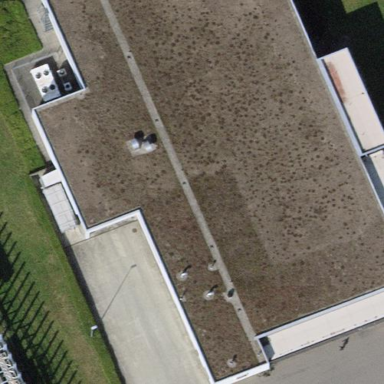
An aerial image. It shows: Flat-roofed retail building.